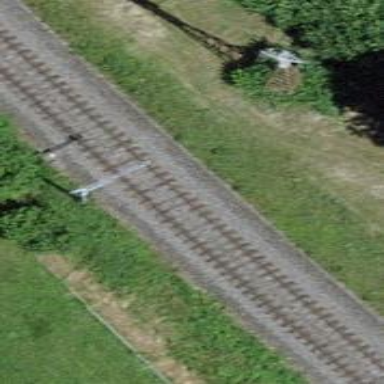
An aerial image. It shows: Single-track railway with electrified contact lines.